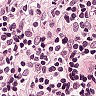
Metastatic tissue present: no